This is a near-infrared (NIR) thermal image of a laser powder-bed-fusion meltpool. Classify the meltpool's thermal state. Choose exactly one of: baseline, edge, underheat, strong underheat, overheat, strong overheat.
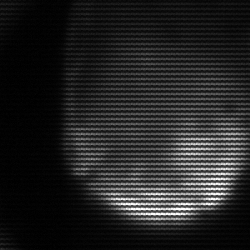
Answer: edge